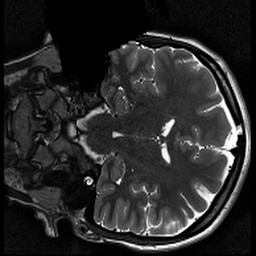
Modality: T2w
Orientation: coronal